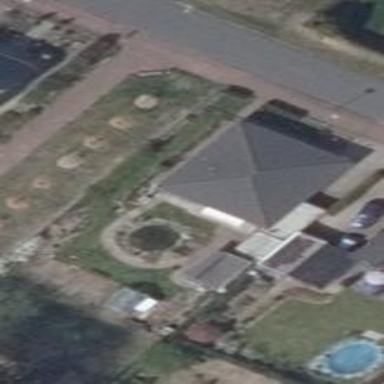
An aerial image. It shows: Simple house.